Question: I am making an ios app in which i want 'share dialog box' as below picture. I am using fbconnect sdk. I googled about it but doesn't get anything for ios app. So any help would be appreciate
Thanks in advance
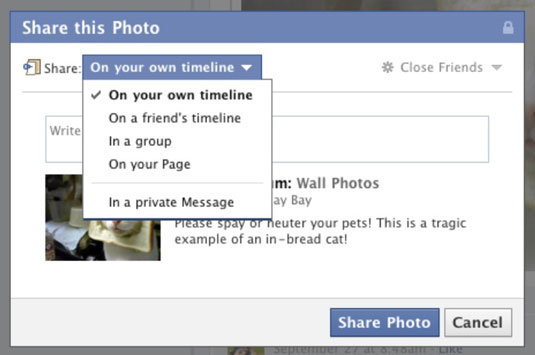
Answer: This is not there by default in iOS Facebook SDK. Though you can create your own dialog box. Open a dialog box like this where user can write whatever he wants to share. Add a picture button to attach an image too.
Have a button saying "on your own timeline". Clicking on which open a popup view like in the picture you have attached. If user selects
1) On your own timeline - send the request using as "me/feed"
2) on a friend's timeline - open a window showing the list of friends(which can be retrieved easily using fb SDK me/friends with the permission user_friends). User can select a friend and then send the request "FRIEND_ID/feed"
3) In a group - open a window showing list of groups user is connected to (which can be retrieved easily using fb SDK me/groups with the permission user_groups). User can select a group from it and then send the request "GROUP_ID/feed"
4) On your page - open a window showing list of pages user is admin of (which can be retrieved easily using fb SDK me/accounts with the extended permission manage_pages). User can select a group from it and then send the request "PAGE_ID/feed".
It is not that difficult to create your own dialog box.
Hope I helped.